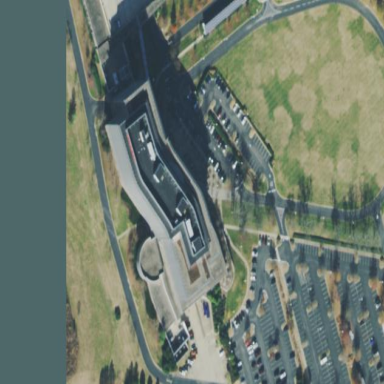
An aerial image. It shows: Commercial building.